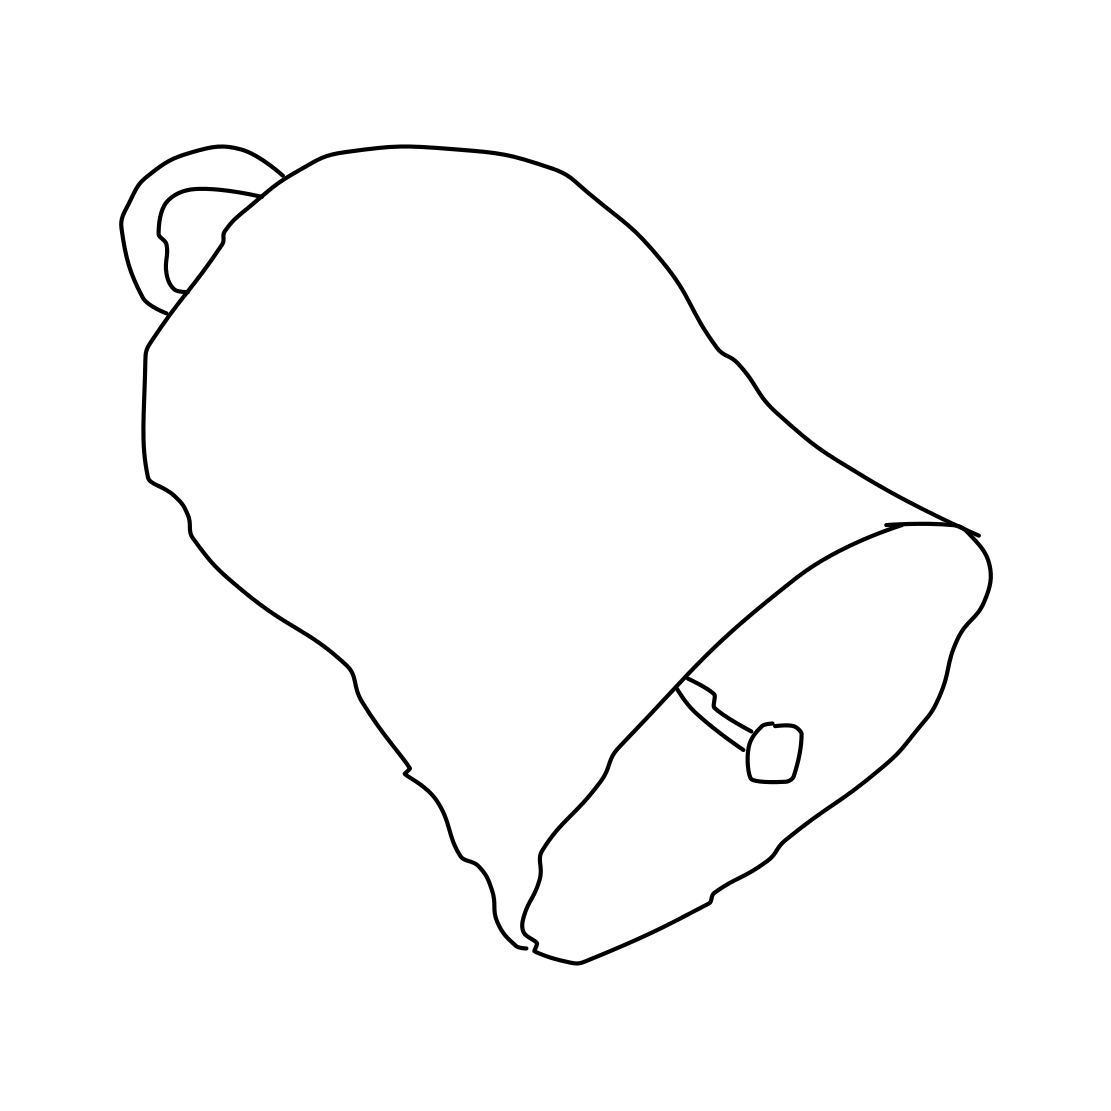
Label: bell